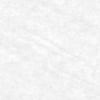
Label: change